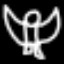
Label: angel